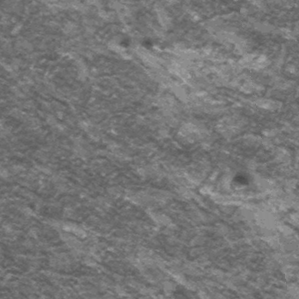
Label: frost